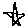
Label: star